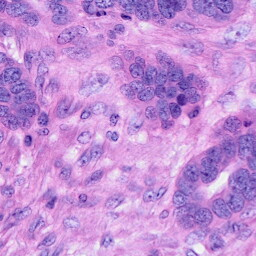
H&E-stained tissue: Ovarian